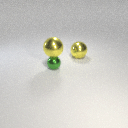
small green metal sphere in front of large yellow metal sphere